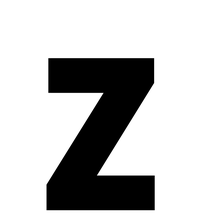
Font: Roboto_Condensed_ExtraBold